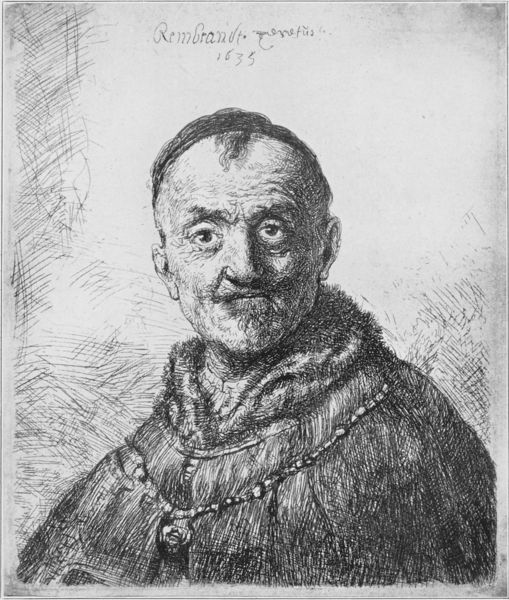
Titel: Der erste Orientalenkopf
Künstler: Harmensz van Rijn Rembrandt
Schlagwörter: mann, schatten, umhang, weiß, hut, mund, schwarz, zeichnung, blick, haube, alt, bart, kappe, mütze, augen, falten, gesicht, kragen, pelz, rembrandt, bildnis, portrait, porträt, gewand, haare, mantel, frontal, ohren, fell, schrift, kette, grafik, könig, karikatur, striche, schraffur, radierung, stich, schwarzweiß, text, priester, mönch, heiliger, bischoff, bishof, 1632, 1635, könoh, #radierung